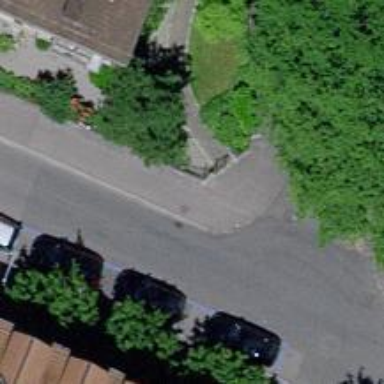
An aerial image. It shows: Kerb serving as barrier.